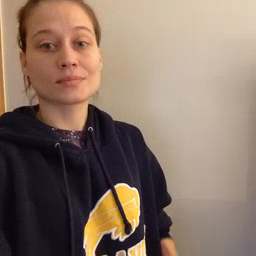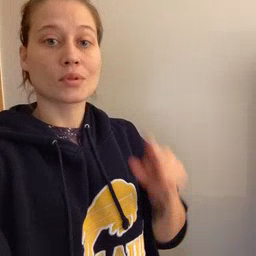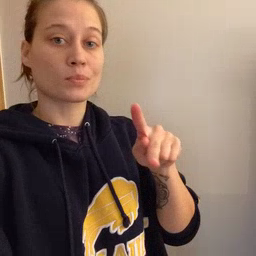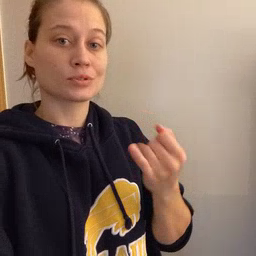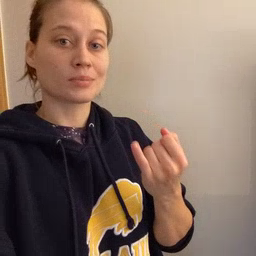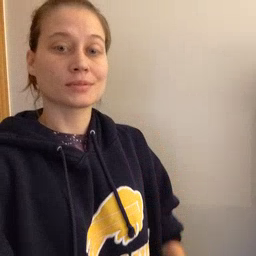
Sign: pajamas